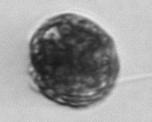
Label: Alexandrium_catenella